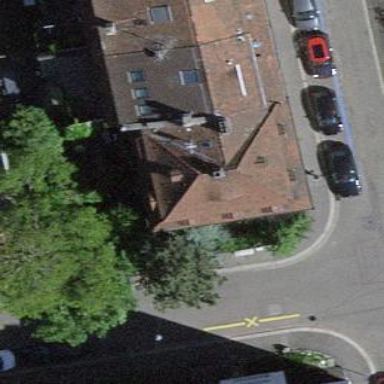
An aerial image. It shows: Terrace building.